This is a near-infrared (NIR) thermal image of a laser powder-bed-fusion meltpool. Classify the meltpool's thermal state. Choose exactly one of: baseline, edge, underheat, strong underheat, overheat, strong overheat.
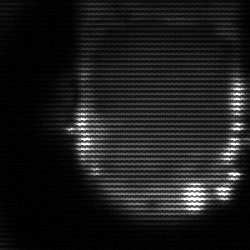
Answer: baseline